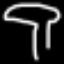
Label: mushroom